Question: This is a heatmap showing the profit of each employee (rows) for different tasks (columns). Task 1 requires exactly 1 person; Task 2 requires exactly 2 people; Task 3 requires exactly 3 people; Task 4 requires exactly 3 people; Task 5 requires exactly 2 people. Under the constraint that each task must have exactly the required number of people, what is the maximum total profit achievable by assigning employees? Note: All profit values are multiples of 10. Each task's total profit is the sum of the profits contributed by one or more people assigned to that task; not every task must be completed. Each person can be assigned to at most one task.
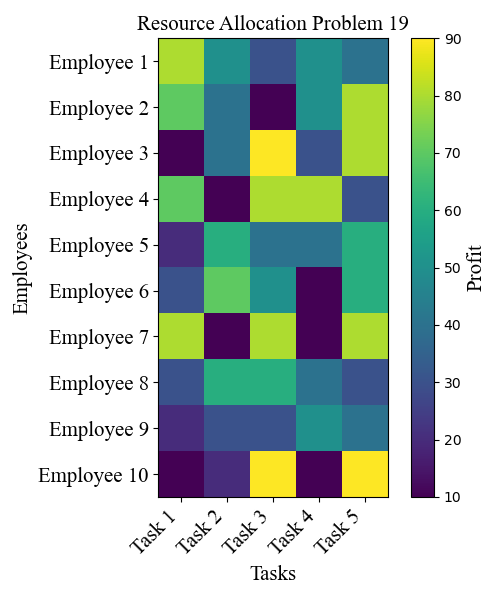
Answer: 710